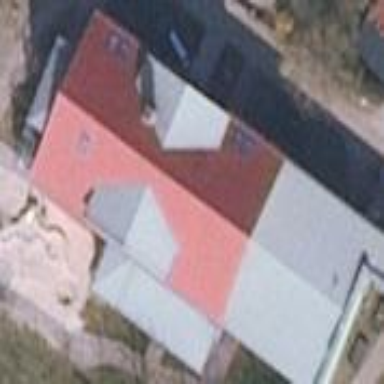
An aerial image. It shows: Kindergarten building.